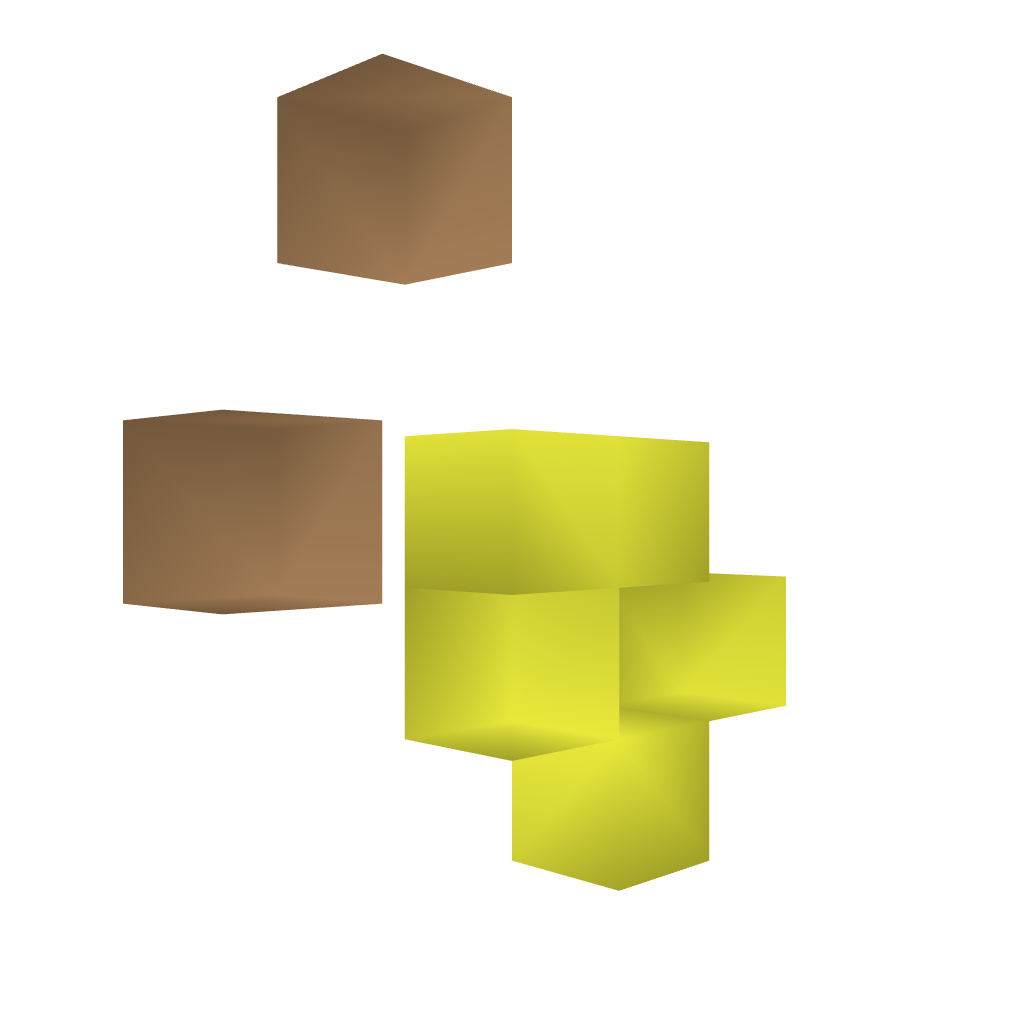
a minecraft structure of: Shop (CommandBlock) bad low quality